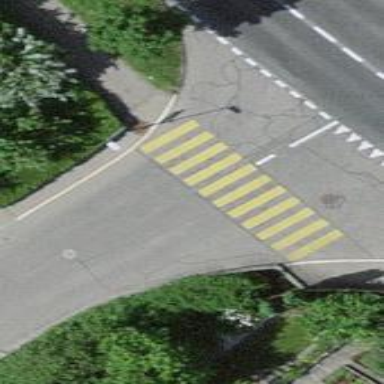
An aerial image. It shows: Uncontrolled crossing on the road with inclined kerb.